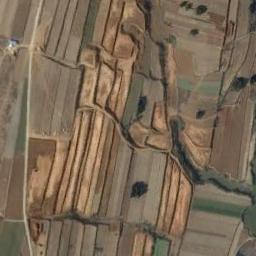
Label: terrace